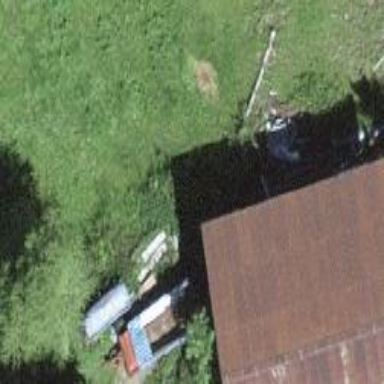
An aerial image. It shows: Rural barn.